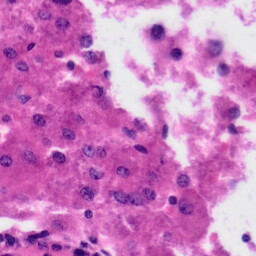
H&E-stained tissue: Liver